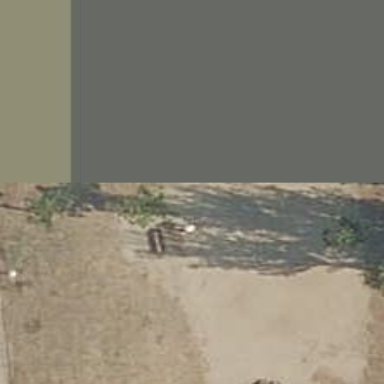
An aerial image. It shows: Picnic table located in leisure land area.